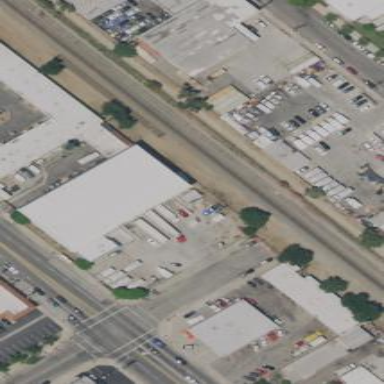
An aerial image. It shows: Warehouse building.